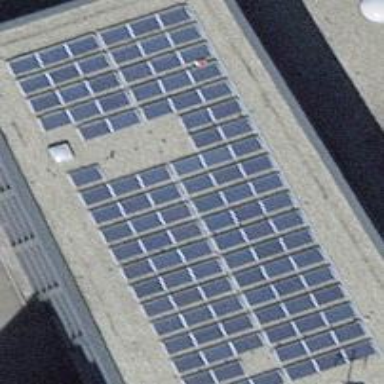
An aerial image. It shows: Solar photovoltaic panel generator located on rooftop.